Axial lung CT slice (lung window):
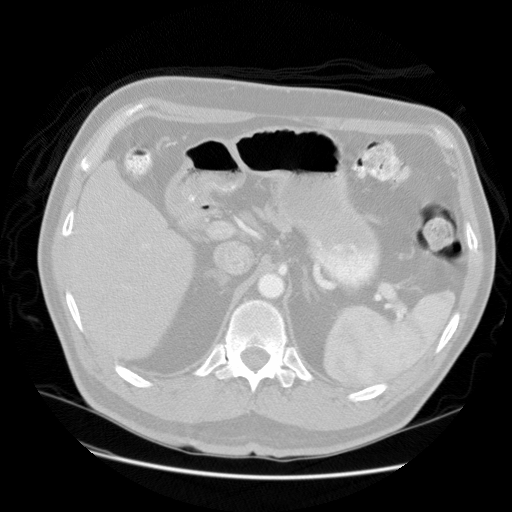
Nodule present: no